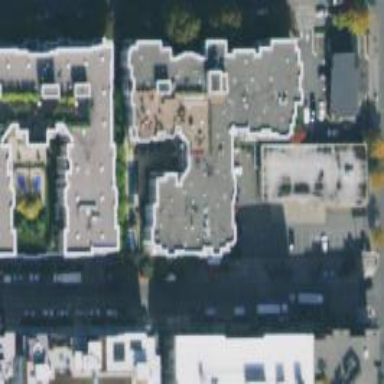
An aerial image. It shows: Clinic.